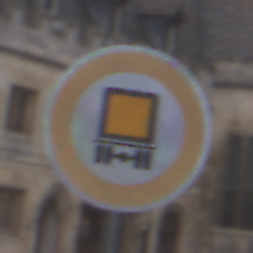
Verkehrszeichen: VerbotKennzeichnungspflichtigeKraftfahrzeugeGefaehrlicheGueter
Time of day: Midday
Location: Outdoor (Urban)
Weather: Overcast
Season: NotSpecified
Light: Natural